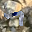
Label: 7